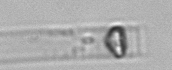
Label: Dactyliosolen_blavyanus